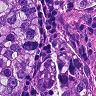
Metastatic tissue present: yes